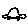
Label: car